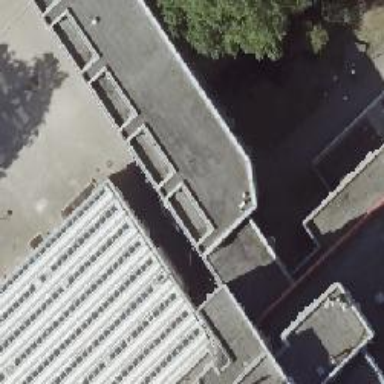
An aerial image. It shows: Building with flat gray roof. The overall building color is also gray.